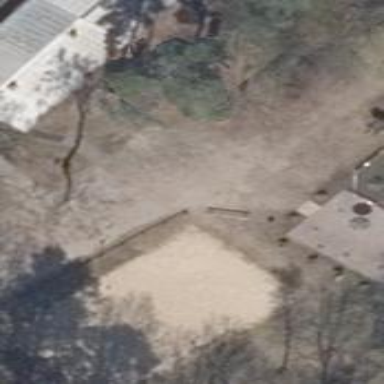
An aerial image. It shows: Sandy pitch designated for beach volleyball.